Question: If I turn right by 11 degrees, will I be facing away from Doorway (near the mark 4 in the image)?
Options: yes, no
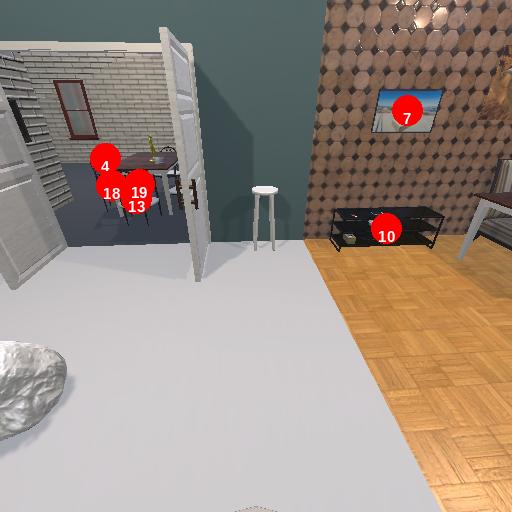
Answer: yes